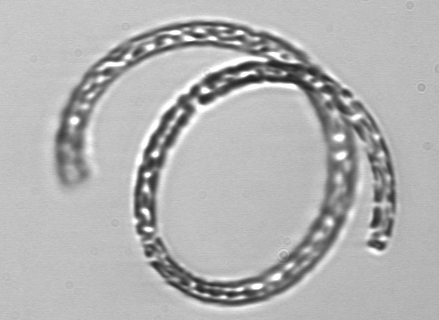
Label: Guinardia_striata